Question: I have a data set that looks like this, where the first row is the time to maturity and the first column is the dates and the rest of the data is the yields to maturity
And im trying to have an output that looks like this

I have tried this code
'''
dput(yields)
x = yields[,1]
y = yields[,1]
z.matrix = matrix(nrow=nrow(yield),ncol=ncol(yield)-1)
for(i in 2:nrow(yields)){
for(j in 2:(ncol(yields))-1){
z.matrix[i,j] = yield[i,j+1]
}
}
lines3D(x, y, z.matrix)
'''
And its giving me the error that: Error in scatter3D(x, y, z, type = "l") : 'z' should have same length as 'x'
'''
yield <- structure(list(Date = structure(c(<PHONE>, <PHONE>, <PHONE>,
<PHONE>, <PHONE>, <PHONE>, <PHONE>, <PHONE>, <PHONE>,
<PHONE>, <PHONE>, <PHONE>, <PHONE>, <PHONE>, <PHONE>,
<PHONE>, <PHONE>, <PHONE>), class = c("POSIXct", "POSIXt"
), tzone = ""), X1 = c(9.064326, 8.969148, 9.128214, 9.084583,
9.088544, 9.080606, 9.0806, 9.116042, 9.080283, 9.108036, 9.084211,
9.052445, 9.025128, 8.985457, 9.001349, 9.041063, 9.10459, 9.1453
), X2 = c(9.085159, 8.974176, 9.12059, 9.069715, 9.074333, 9.065076,
9.065069, 9.063908, 9.022211, 9.054573, 9.026792, 8.98975, 8.961298,
8.915039, 8.93357, 8.979879, 9.053955, 9.108225), X3 = c(9.092103,
8.975852, 9.118049, 9.064759, 9.069596, 9.0599, 9.059893, 9.04653,
9.002854, 9.036752, 9.007653, 8.968852, 8.940021, 8.891566, 8.910977,
8.959485, 9.037077, 9.095866), X4 = c(9.095575, 8.97669, 9.116779,
9.06228, 9.067227, 9.057312, 9.057304, 9.037841, 8.993176, 9.027841,
8.998083, 8.958403, 8.929383, 8.87983, 8.89968, 8.949287, 9.028638,
9.089687), X5 = c(8.712932, 8.589395, 8.697863, 8.644162, 8.648045,
8.631554, 8.627667, 8.612026, 8.568135, 8.601243, 8.582759, 8.554589,
8.52482, 8.482284, 8.506829, 8.542759, 8.619769, 8.689999), X6 = c(8.434263,
8.308453, 8.396236, 8.346351, 8.350531, 8.330447, 8.324888, 8.313128,
8.272898, 8.305936, 8.296262, 8.277004, 8.247676, 8.212734, 8.241364,
8.268976, 8.345336, 8.422634), X7 = c(8.336248, 8.210243, 8.291891,
8.245112, 8.249981, 8.229292, 8.223777, 8.213829, 8.176592, 8.21018,
8.203927, 8.188092, 8.159478, 8.12425, 8.154651, 8.180216, 8.261256,
8.341228), X8 = c(8.273279, 8.1353, 8.225183, 8.178188, 8.182844,
8.155566, 8.155586, 8.145378, 8.107947, 8.141237, 8.129704, 8.114724,
8.086003, 8.054416, 8.085064, 8.109359, 8.186472, 8.273313),
X9 = c(8.191452, 8.038108, 8.139739, 8.093593, 8.098358,
8.063096, 8.070529, 8.060409, 8.023834, 8.057133, 8.039449,
8.02588, 7.997401, 7.973722, 8.004988, 8.028113, 8.098592,
8.193915), X10 = c(8.221355, 8.077147, 8.161721, 8.108735,
8.113671, 8.087388, 8.08849, 8.046466, 7.996082, 8.016449,
8.016074, 7.999181, 7.970623, 7.939173, 7.968862, 8.002119,
8.078266, 8.169324), X11 = c(8.2263, 8.078335, 8.161404,
8.112908, 8.117761, 8.092432, 8.092793, 8.054483, 7.992561,
7.990581, 7.996326, 7.978963, 7.950399, 7.912756, 7.942222,
7.97596, 8.052297, 8.131317), X12 = c(8.207767, 8.051721,
8.135504, 8.08867, 8.093407, 8.063494, 8.063692, 8.035332,
7.972779, 7.962561, 7.966783, 7.951584, 7.925428, 7.886104,
7.920345, 7.95155, 8.02782, 8.100873), X13 = c(8.181, 8.016,
8.101, 8.054, 8.059, 8.023, 8.02, 8.005, 7.947, 7.935, 7.935,
7.923, 7.9, 7.861, 7.901, 7.929, 8.006, 8.076)), row.names = c(NA,
18L), class = "data.frame")
'''
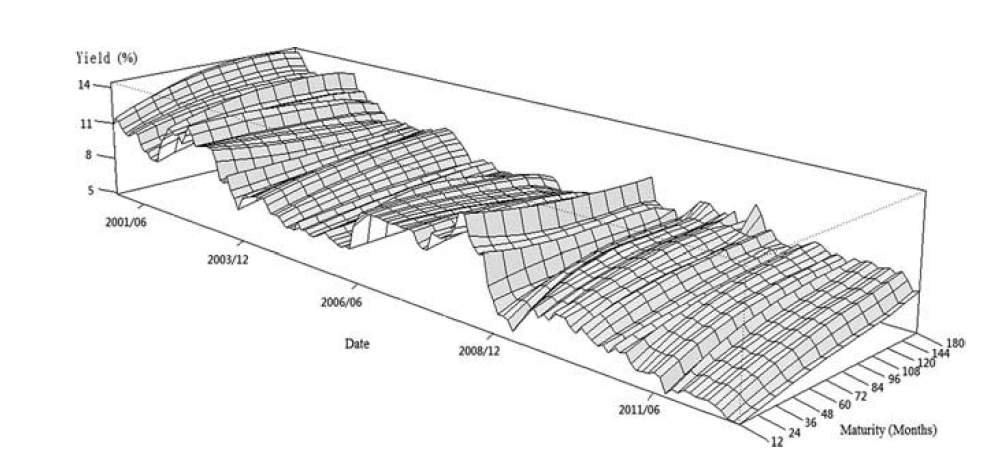
Answer: You could get a similar look using 'persp' in base R:
'''
persp(yield$Date, 1:13, as.matrix(yield[-1]),
phi = 30, theta = 120, col = "gray95", ltheta = 40, lphi= 90, shade = 0.5)
'''
<URL>
And there are many parameters you can adjust to get the look you want:
'''
persp(lubridate::mday(yield$Date), 1:13, as.matrix(yield[-1]),
phi = 45, theta = 50, col = "#FFFFC6", ltheta = 180, lphi= 30,
shade = 0.8, xlab = "Date", ylab = "y", zlab = "yield",
ticktype = "detailed", zlim = c(6, 10))
'''
<URL>